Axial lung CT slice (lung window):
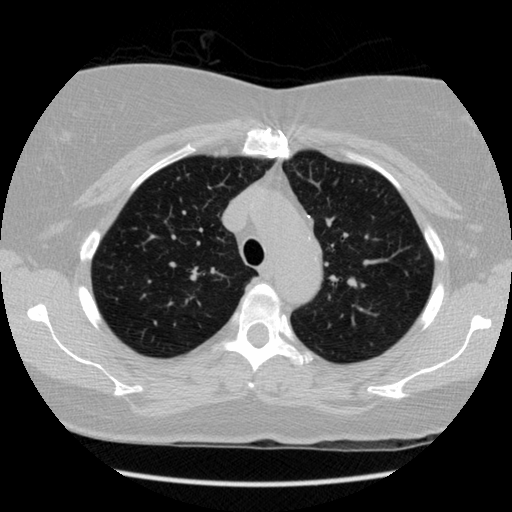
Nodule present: no